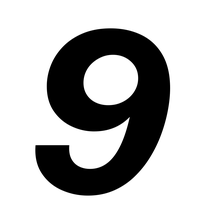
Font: InstrumentSans-Italic_Bold_Italic